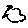
Label: bird